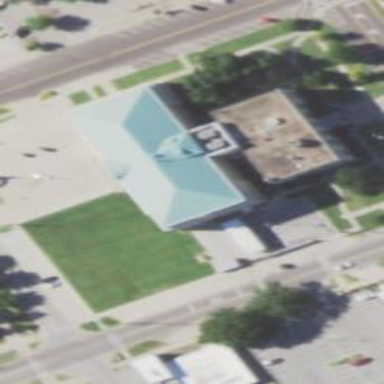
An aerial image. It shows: Courthouse building.